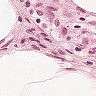
Metastatic tissue present: no